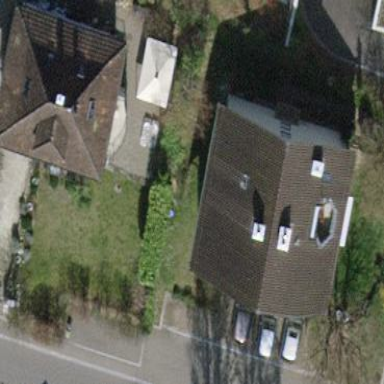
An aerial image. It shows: Gabled building with grey roof.